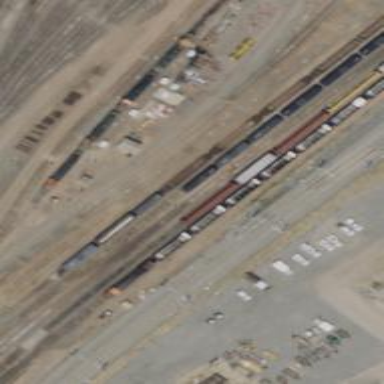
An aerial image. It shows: Railway siding for service.